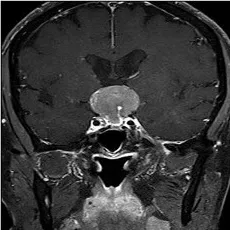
3-years after surgery. 5-years after surgery. Although dramatic elevation of serum PRL levels were observed since Jun 2016, prominent sellar mass was detected on June 2018.
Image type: radiology (mri)